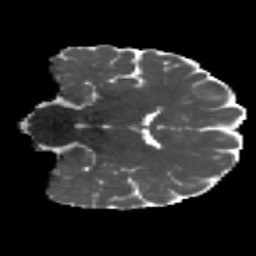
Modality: MD
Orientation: coronal
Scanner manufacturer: siemens
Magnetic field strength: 3 T
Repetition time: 4.16 s
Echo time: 0.0806 s